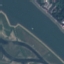
Label: River